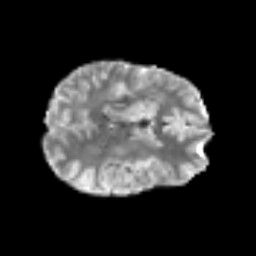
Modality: T2w
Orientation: axial
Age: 40
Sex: female
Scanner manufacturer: siemens
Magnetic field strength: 3 T
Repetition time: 6.1 s
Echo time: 0.101 s